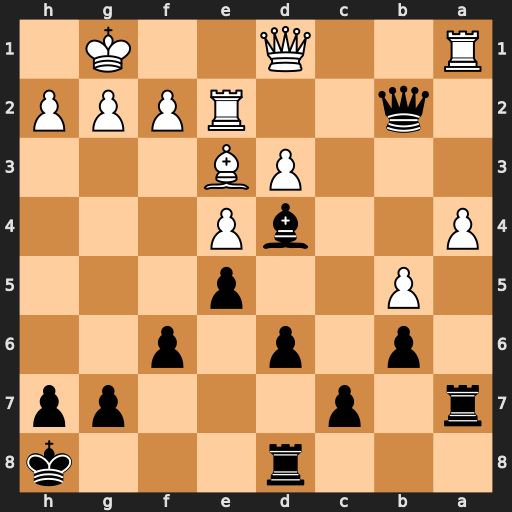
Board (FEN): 3r3k/r1p3pp/1p1p1p2/1P2p3/P2bP3/3PB3/1q2RPPP/R2Q2K1
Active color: b
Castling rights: -
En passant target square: -
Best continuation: Qxa1 Qxa1 Bxa1